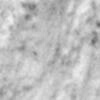
Label: change